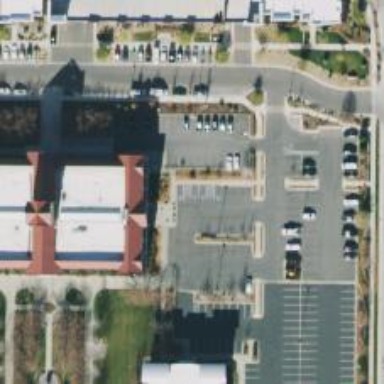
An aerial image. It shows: Parking space is available.